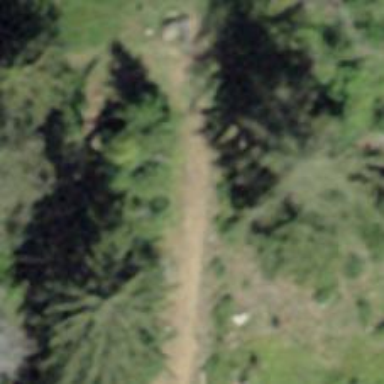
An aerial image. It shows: Brown bench.